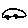
Label: car